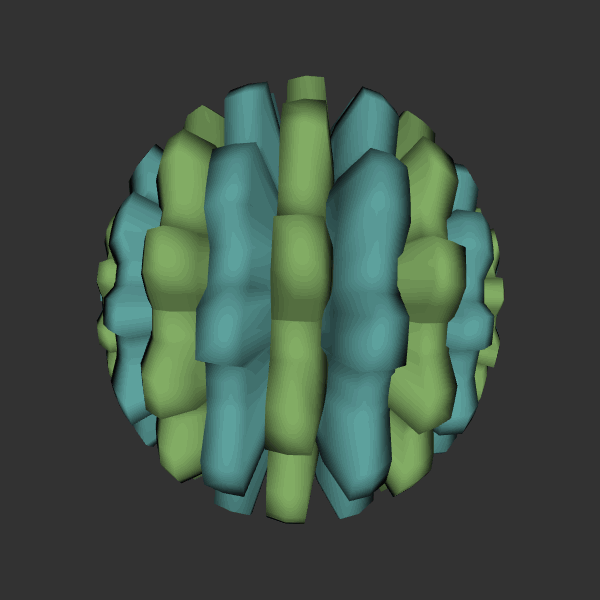
Background: dark